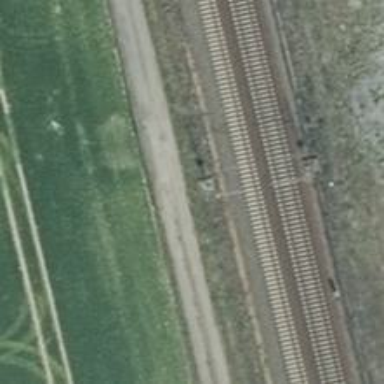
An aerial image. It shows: Milestone along the railway track with catenary mast.